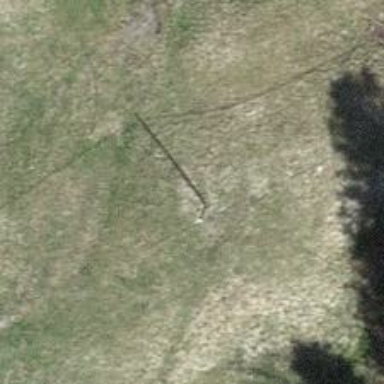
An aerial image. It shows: Power pole.